Question: Is there any way in visual basic to display any of this information about memory(like in the link below)?
Something like Module Name,Serial Number,Module Type,Memory Speed,Timings etc. ?

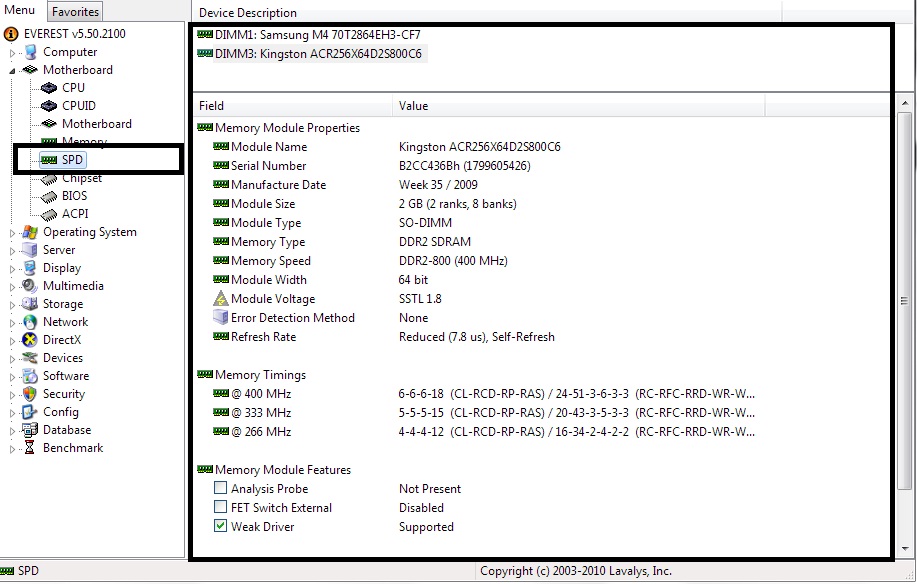
Answer: As Damien_The_Unbeliever stated your best bet would be to look at the <URL>, it will generate code in C#, VB.Net and VB script which you can run through the program and see what the results are.